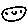
Label: smiley face